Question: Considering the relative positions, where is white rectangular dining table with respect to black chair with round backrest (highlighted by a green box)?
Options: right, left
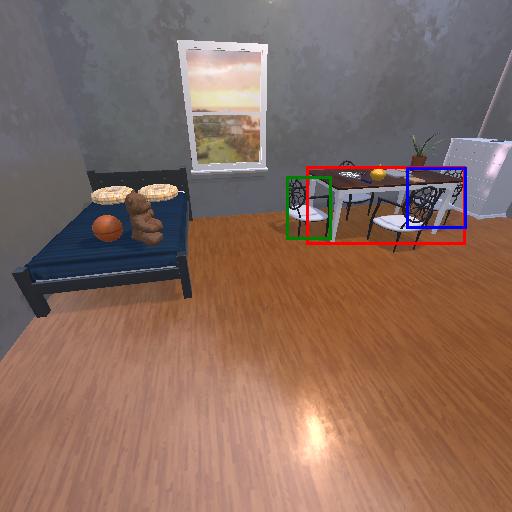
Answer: right